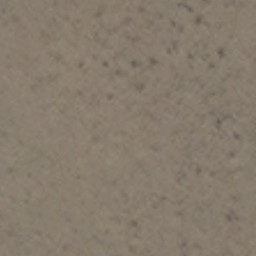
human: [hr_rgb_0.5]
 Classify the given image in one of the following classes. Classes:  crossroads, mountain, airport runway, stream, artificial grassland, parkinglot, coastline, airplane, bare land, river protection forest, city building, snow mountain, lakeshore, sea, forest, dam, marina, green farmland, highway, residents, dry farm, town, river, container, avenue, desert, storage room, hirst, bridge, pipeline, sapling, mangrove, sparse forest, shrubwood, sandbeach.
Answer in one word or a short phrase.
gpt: bare land